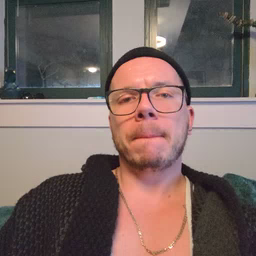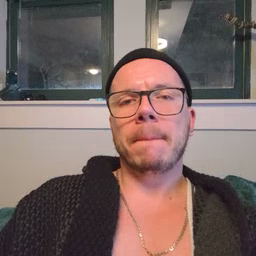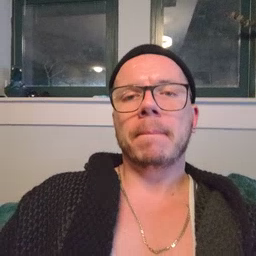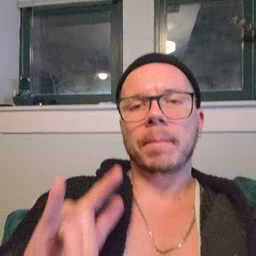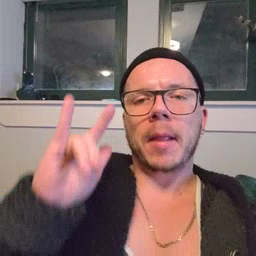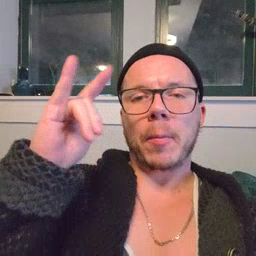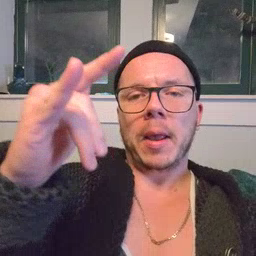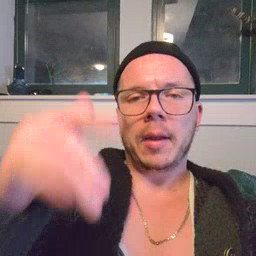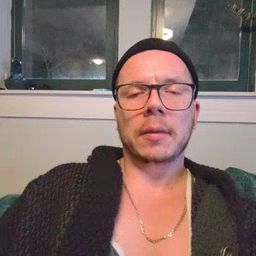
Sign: airplane